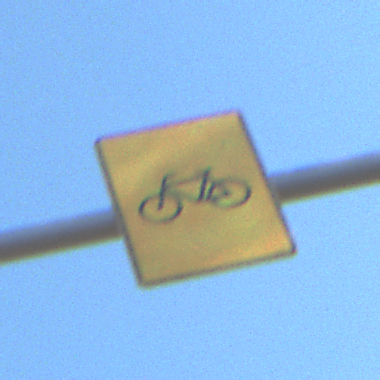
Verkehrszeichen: RadverkehrOhnePfeilsymbol
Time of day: MorningAfternoon
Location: Outdoor (Nature)
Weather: PartlyCloudy
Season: NotSpecified
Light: Natural